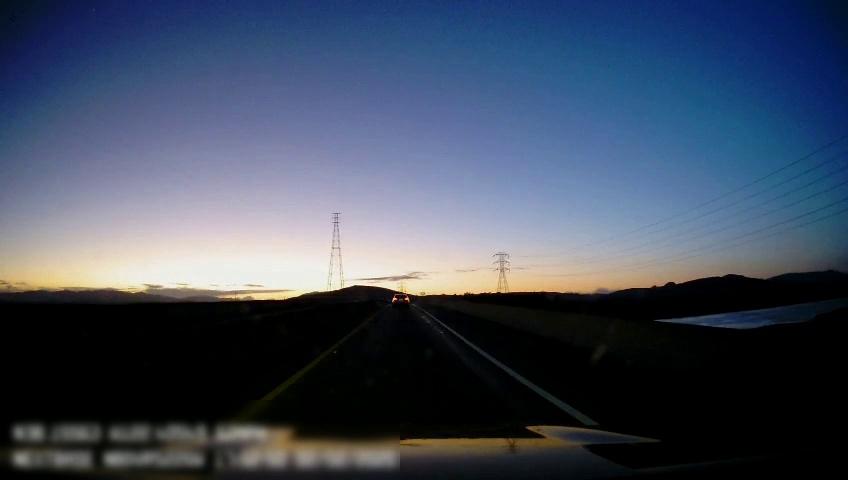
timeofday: Dusk/Dawn/Twilight
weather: Sunny
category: Drivable Space
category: Vehicles | Car
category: Lanes | Current Lane
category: Lanes | Current Lane